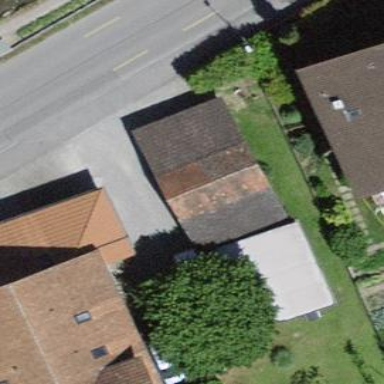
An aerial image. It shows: Garage building.